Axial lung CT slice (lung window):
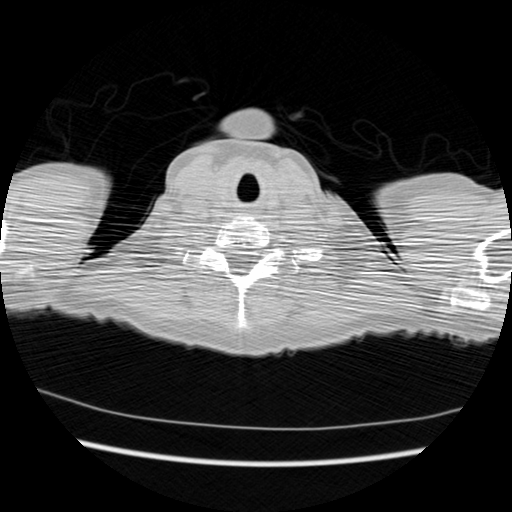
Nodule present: no